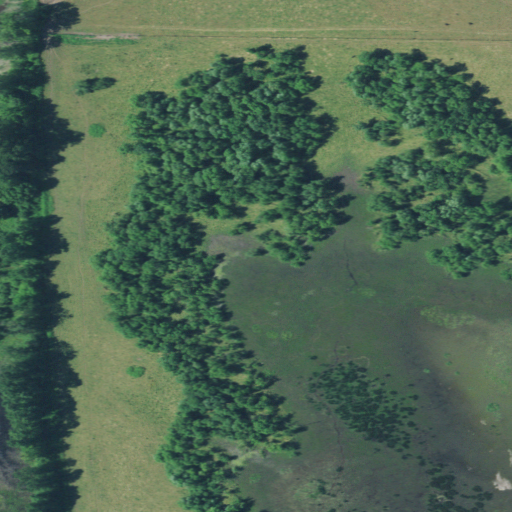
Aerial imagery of island in Oregon named Deer Island containing herbaceous wetlands, woody wetlands, barren land, open water, and evergreen forest